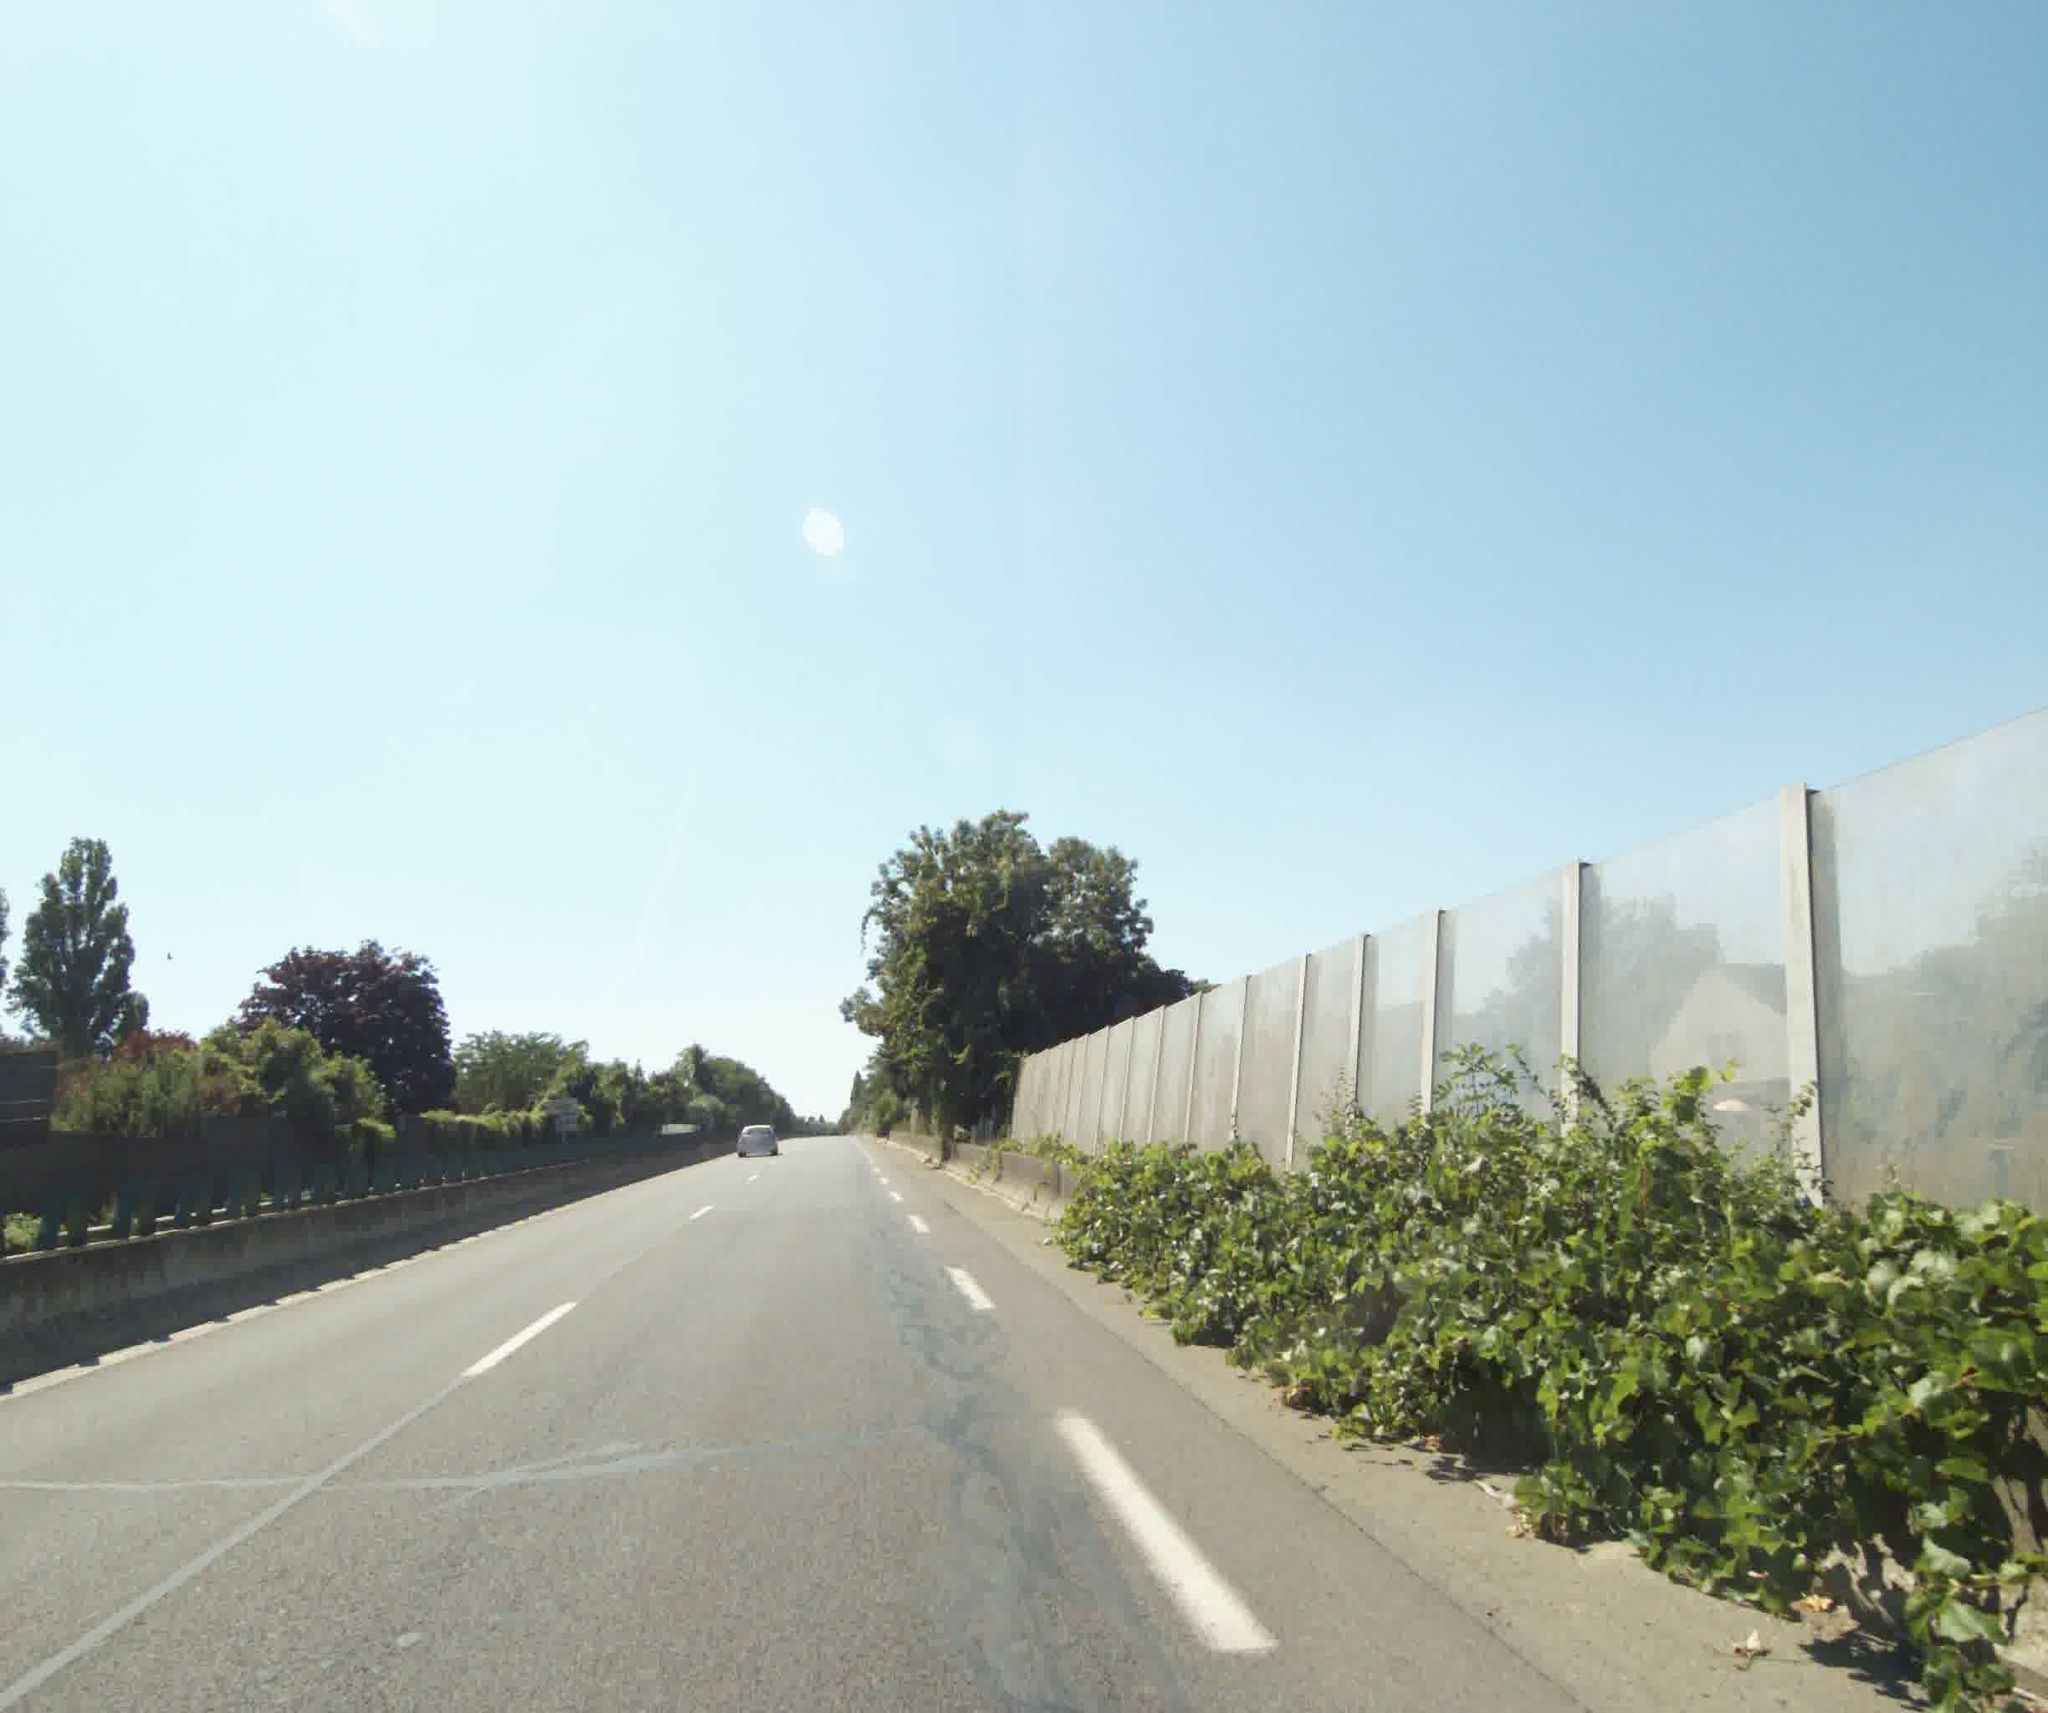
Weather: clear
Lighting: day
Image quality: good
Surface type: driving surface
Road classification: primary, trunk
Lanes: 2, 3, 1
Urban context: urban centre
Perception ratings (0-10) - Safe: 0.65, Lively: 1.13, Beautiful: 6.83, Boring: 6.76, Depressing: 7.35, Wealthy: 2.52